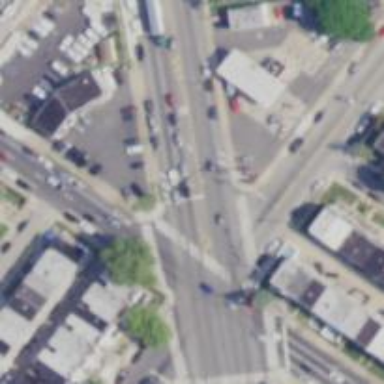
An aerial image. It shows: Crossing on the road.